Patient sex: M
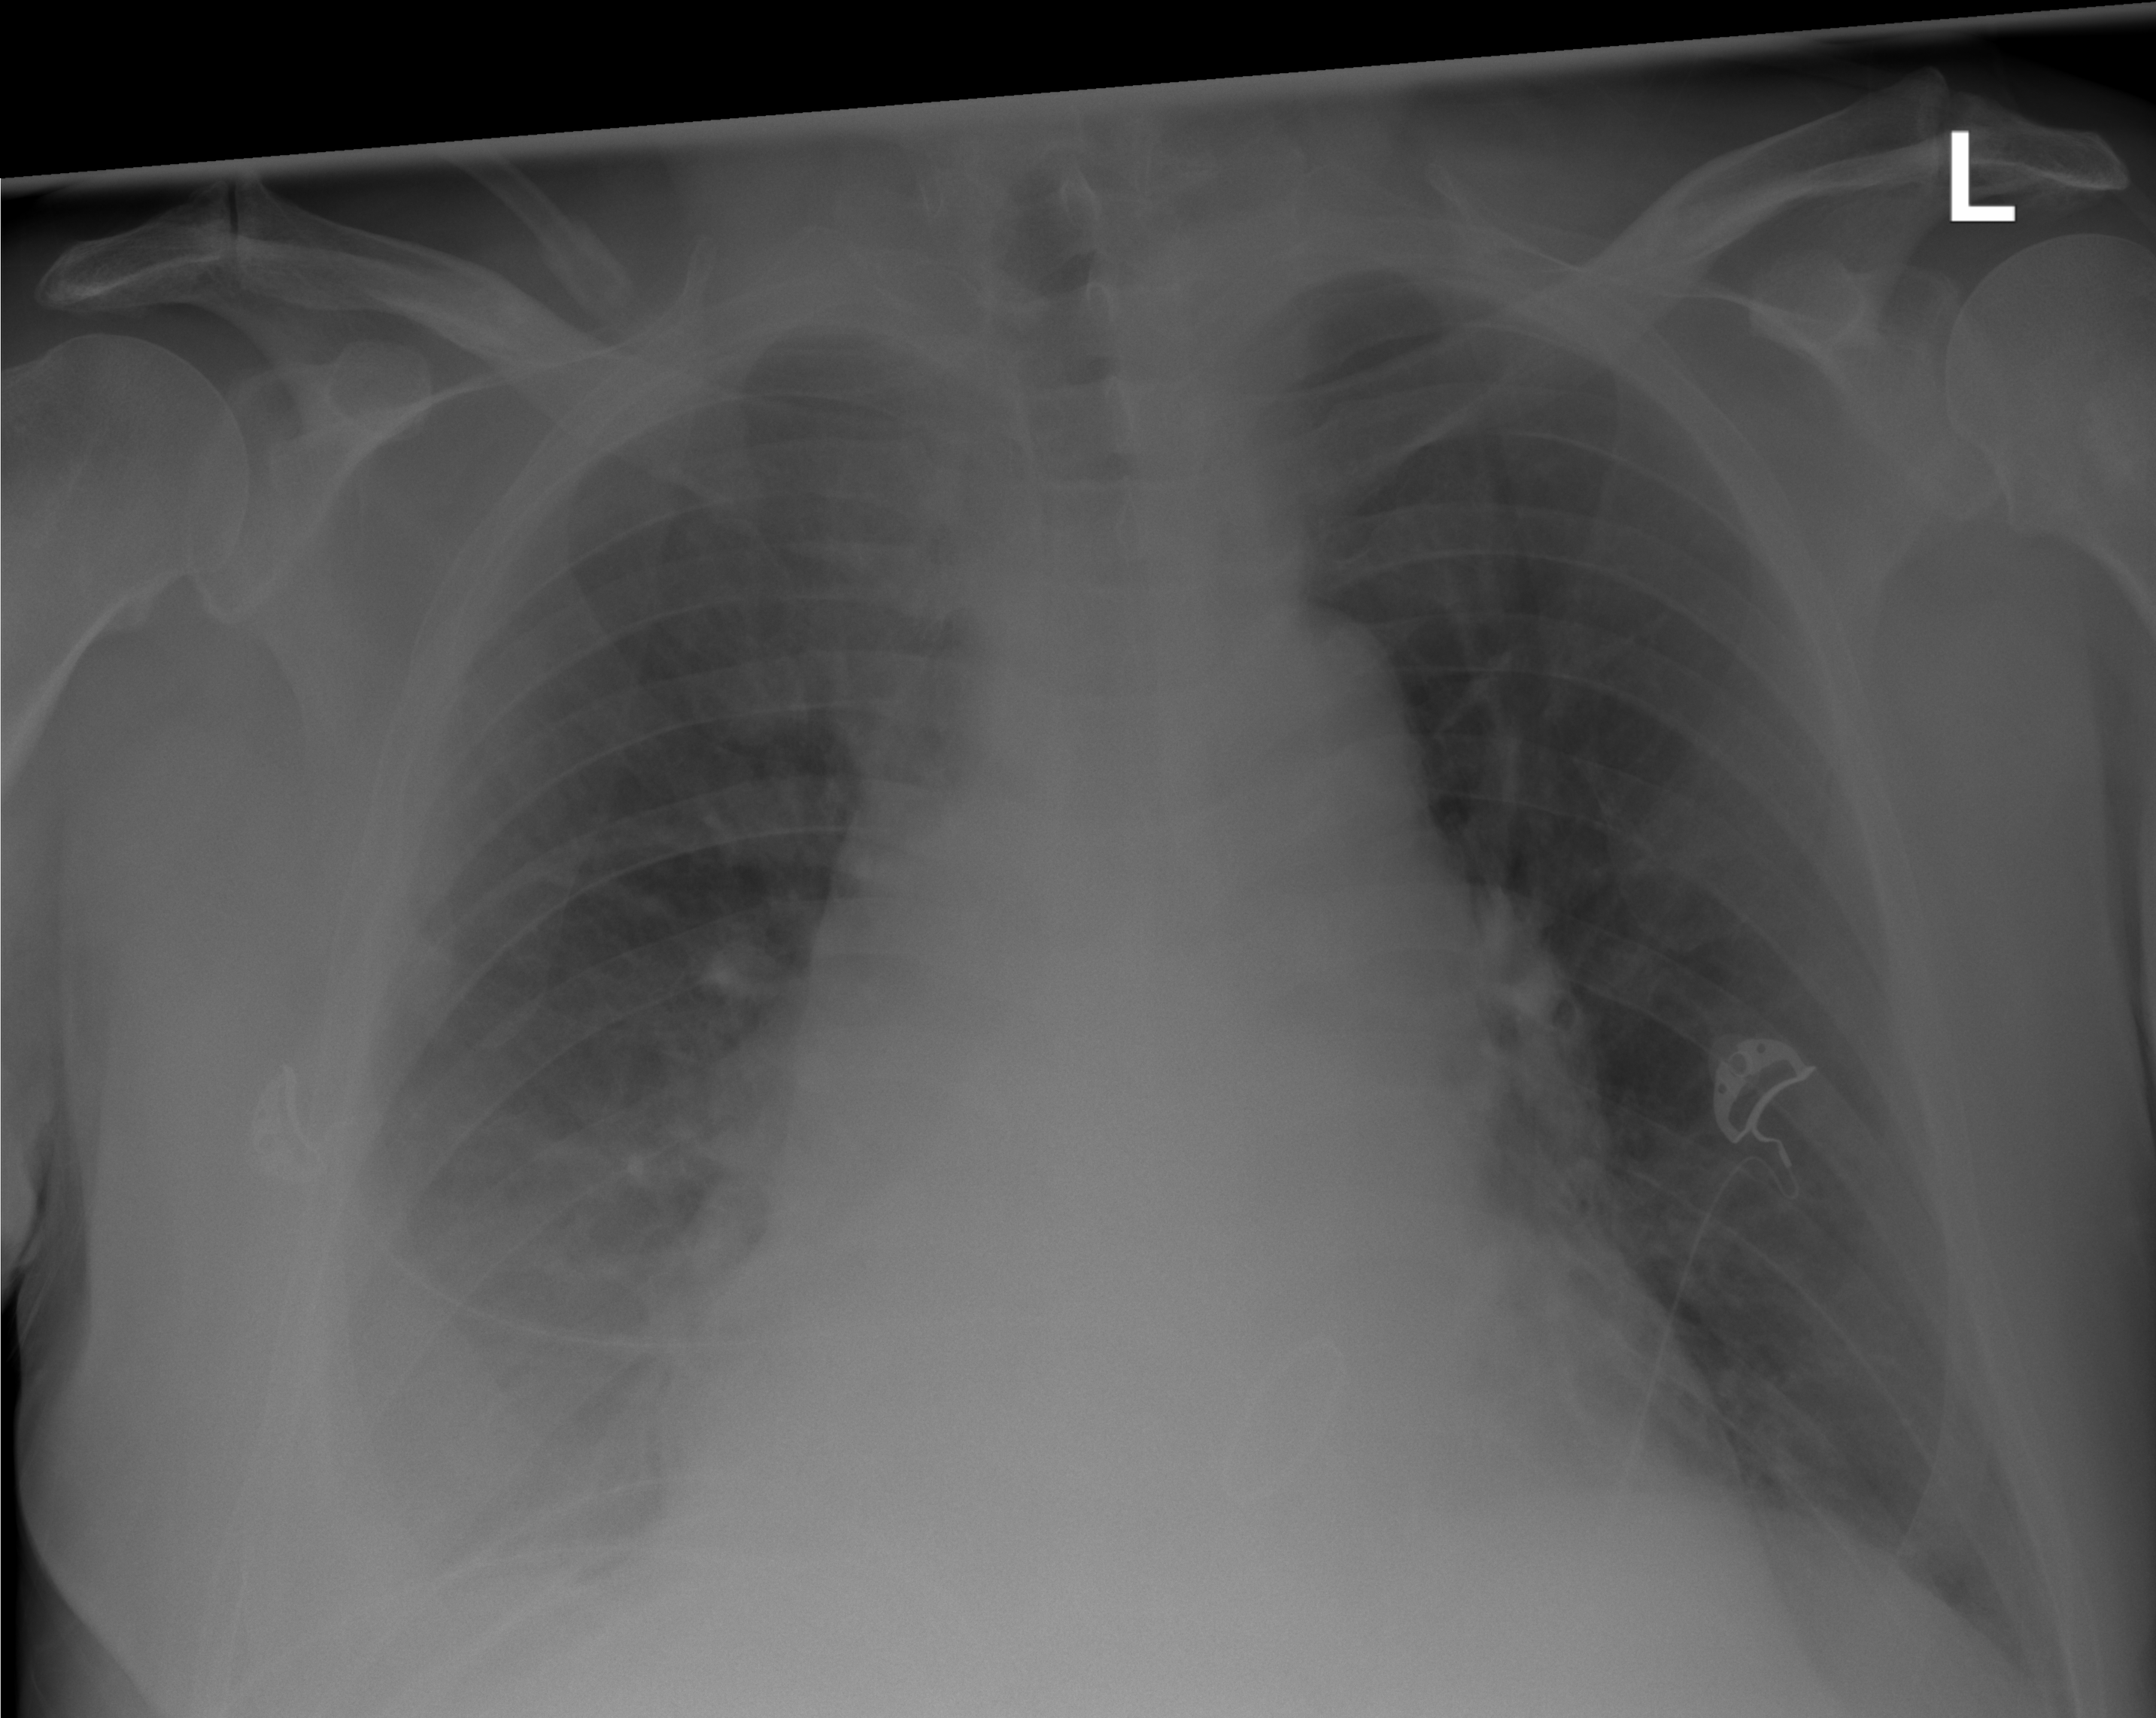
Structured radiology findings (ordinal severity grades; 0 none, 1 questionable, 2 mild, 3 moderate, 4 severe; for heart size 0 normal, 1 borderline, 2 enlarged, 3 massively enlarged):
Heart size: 2
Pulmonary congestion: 0
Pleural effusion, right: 2
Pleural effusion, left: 2
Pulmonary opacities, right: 0
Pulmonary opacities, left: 0
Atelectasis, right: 2
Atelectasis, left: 1